Question: I have a table like this
'''
id | date | category | concept | amount
'''
the category has 2 possible options: income and outcome
so, for example, my table can look something like this:
'''
id | date | category | concept | amount
----------------------------------------------------
1 | 2020-01-20 | income | tv sale | 200
2 | 2020-01-20 | income | radio sale | 100
3 | 2020-01-20 | income | pc sale | 500
4 | 2020-01-25 | outcome | salary payment | 600
'''
Based on that table I need to make the following account: sum all the category items when the category is an income and subtract when the category is an outcome to give me a total of cash.
Basically 200+100+500-600 = 200
I want to show that result in the header of my pos, here is a screenshot to give an idea:

How should I make the SQL consult in my PHP code? I'm using PDO here is the model code:
'''
static public function mdlIngresarMovimiento($tabla, $datos){
$stmt = Conexion::conectar()->prepare("INSERT INTO $tabla(fecha, categoria_cd, concepto, observacion_cd, monto) VALUES (:fecha, :categoria_cd, :concepto, :observacion_cd, :monto)");
$stmt->bindParam(":fecha", $datos["fecha"], PDO::PARAM_STR);
$stmt->bindParam(":categoria_cd", $datos["categoria_cd"], PDO::PARAM_STR);
$stmt->bindParam(":concepto", $datos["concepto"], PDO::PARAM_STR);
$stmt->bindParam(":observacion_cd", $datos["observacion_cd"], PDO::PARAM_STR);
$stmt->bindParam(":monto", $datos["monto"], PDO::PARAM_INT);
if($stmt->execute()){
return "ok";
}else{
return "error";
}
$stmt->close();
$stmt = null;
}
'''
here is my controller:
'''
static public function ctrCrearMovimiento(){
if(isset($_POST["fechaMovimiento"])){
if(preg_match('/^[a-zA-Z0-9nNaeiouAEIOU ]+$/', $_POST["categoriaMovimiento"]) &&
preg_match('/^[a-zA-Z0-9nNaeiouAEIOU ]+$/', $_POST["entradaConcepto"]) &&
preg_match('/^[a-zA-Z0-9nNaeiouAEIOU ]+$/', $_POST["observacionMovimiento"])){
$tabla = "caja_diaria";
$datos = array("id"=>$_POST["idMovimiento"],
"fecha"=>$_POST["fechaMovimiento"],
"categoria_cd"=>$_POST["categoriaMovimiento"],
"concepto"=>$_POST["entradaConcepto"],
"observacion_cd"=>$_POST["observacionMovimiento"],
"monto"=>$_POST["montoMovimiento"]);
$respuesta = ModeloCajaDiaria::mdlIngresarMovimiento($tabla, $datos);
if($respuesta == "ok"){
echo'<script>
swal({
type: "success",
title: "El movimiento ha sido guardado correctamente",
showConfirmButton: true,
confirmButtonText: "Cerrar"
}).then(function(result){
if (result.value) {
window.location = "caja-diaria";
}
})
</script>';
}else{
echo'<script>
swal({
type: "error",
title: "!El movimiento no puede ir vacio!",
showConfirmButton: true,
confirmButtonText: "Cerrar"
}).then(function(result){
if (result.value) {
window.location = "caja-diaria";
}
})
</script>';
}
}
}
}
'''
Thanks in advance.
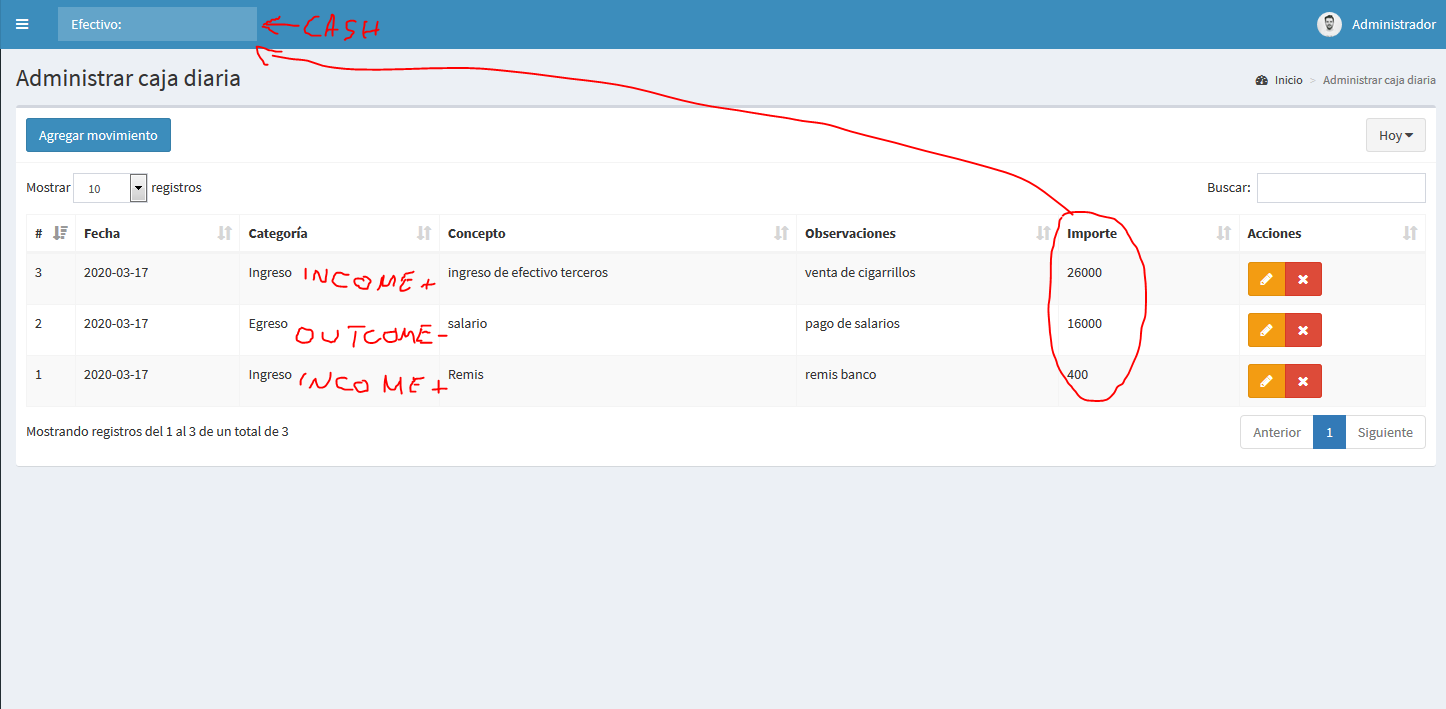
Answer: You can do the computation directly in SQL with a conditional sum:
'''
select sum(case when category = 'income' then amount else -amount end) total_sales
from mytable
'''